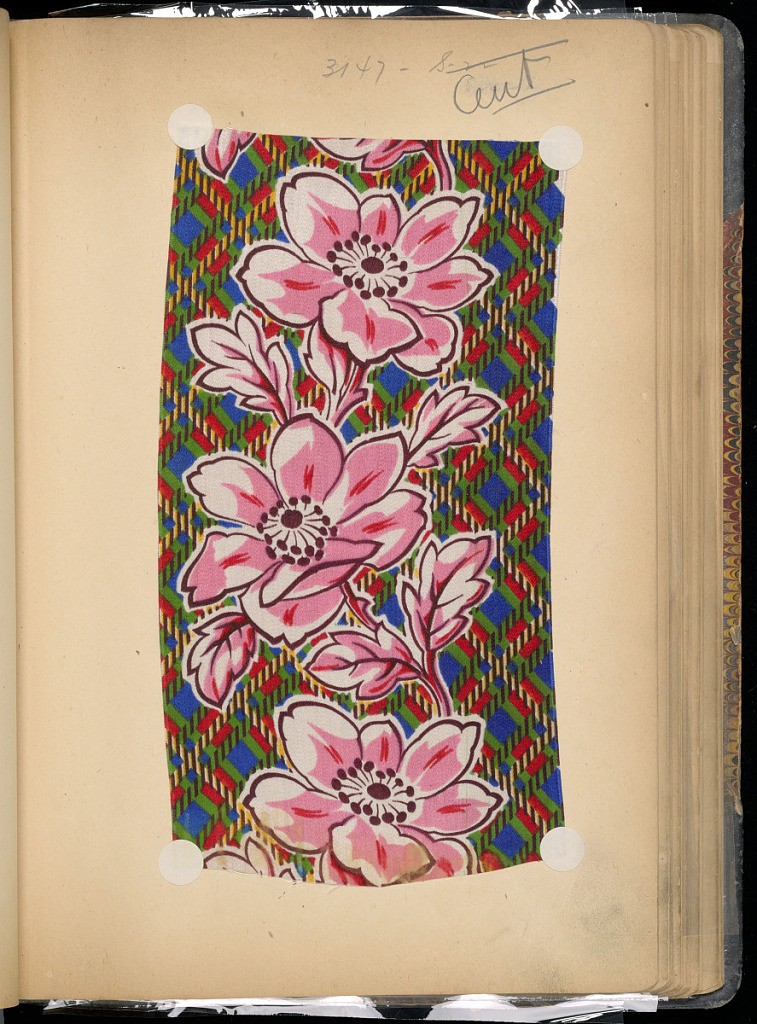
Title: Sample book of ribbons
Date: ca. 1910
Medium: silk, cotton, leather, paper
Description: Notebook with dark leather corners and back, with board covers covered with polychrome marbled paper, and plain pages on which are pasted 94 wide ribbon samples in polychrome and white silk, and one section of coarse cotton cloth printed with roses. Samples include chine, satin stripes, satin printed, fancy cloth, ribbed cloth, and printed cotton.